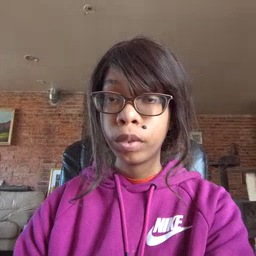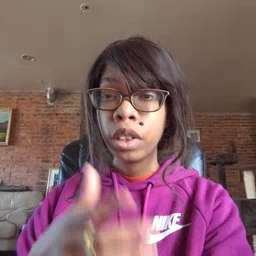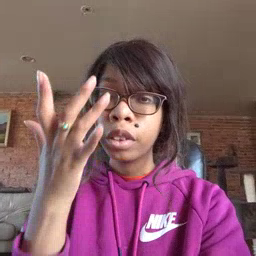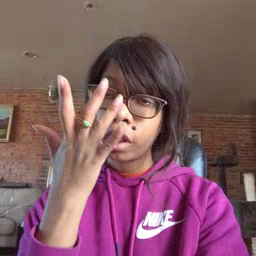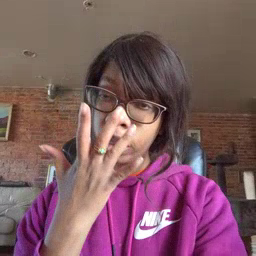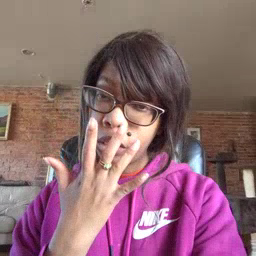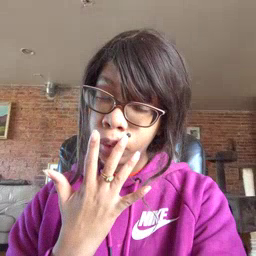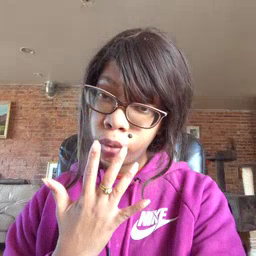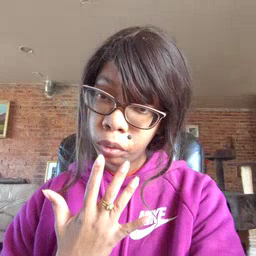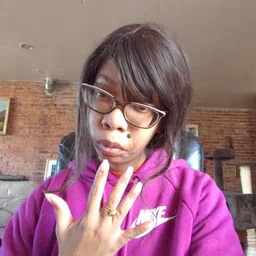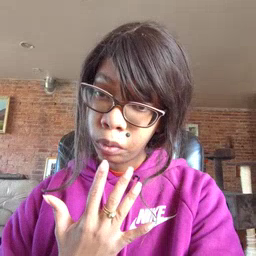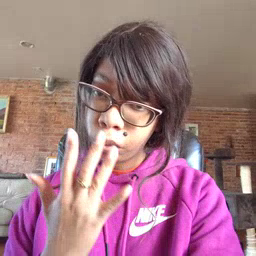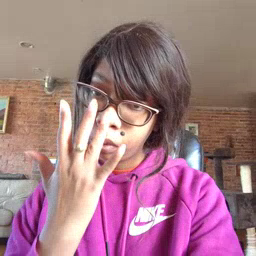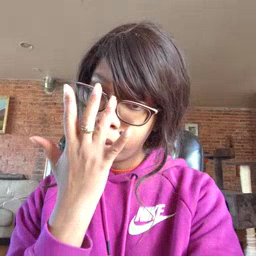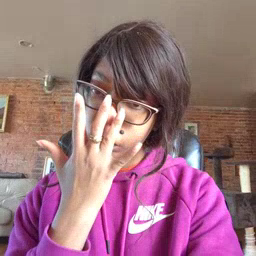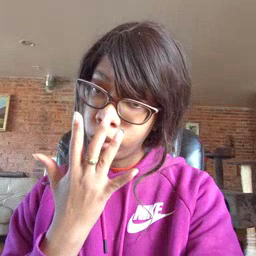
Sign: sad